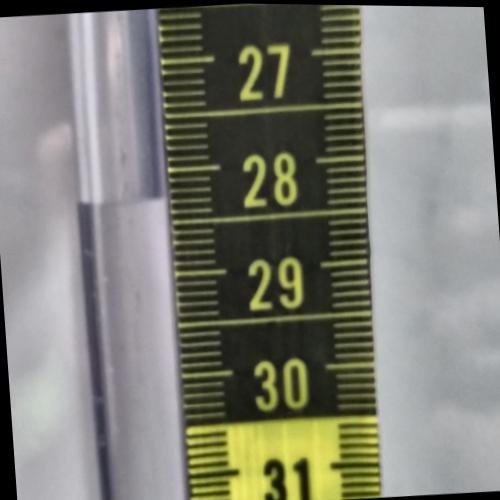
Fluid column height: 28.3 cm